Question: Basically I have a nested '<div>' as a footer and the parent div is centered 1000px wide.
I was wondering if it was possible to extend the width of footer div so that it goes out of the parent to fit the browsers width but still keeps its place in the parent?

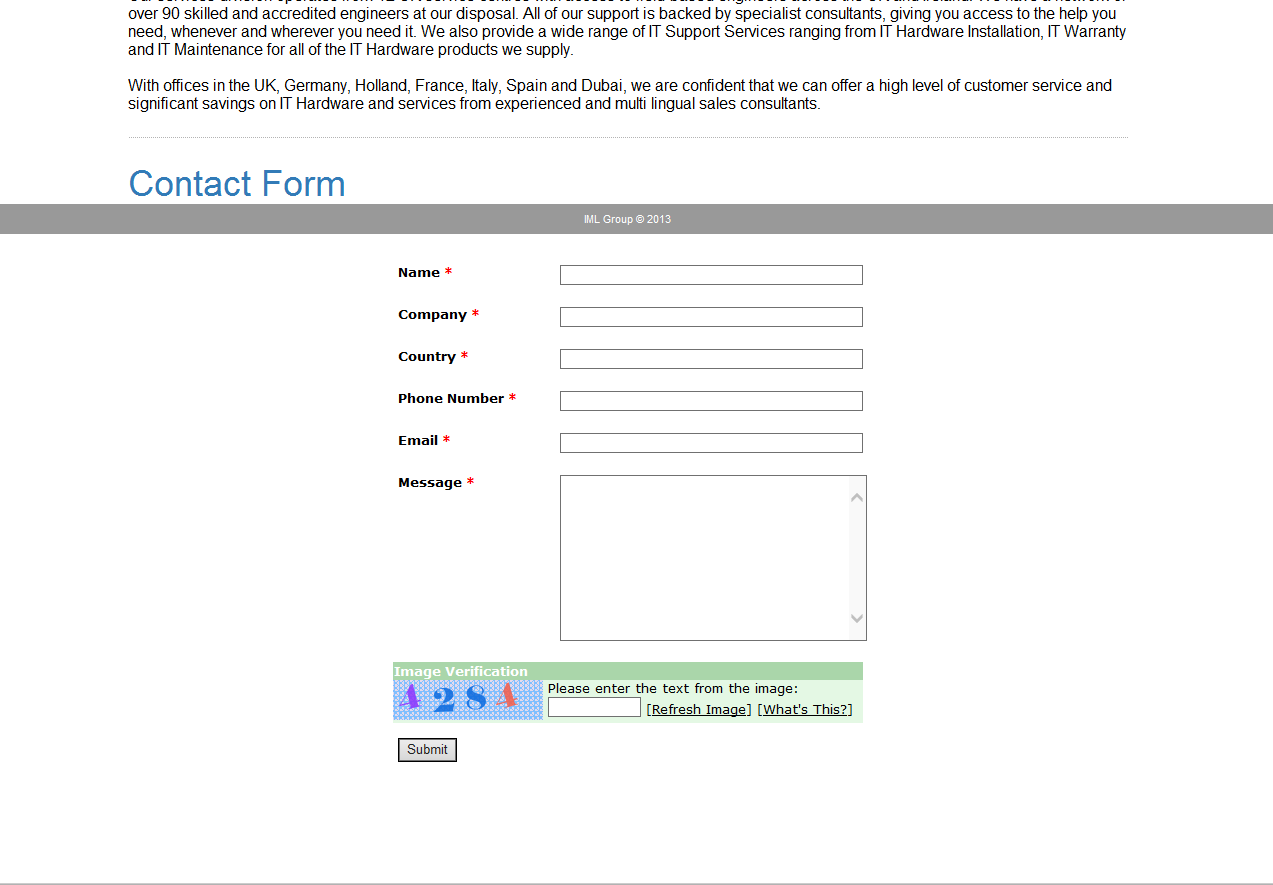
Answer: My solution assumes that '.parent' element has stretched height. even if it is not the case, then it seems you want the '.footer' element stick to the bottom of the page. If it is so, then using 'position:absolute' you can bring the child block out of the parent block and then pin it to bottom using 'bottom: 0px' and then to stretch its width use 'left:0px' and 'right: 0px'.
<URL>
:
Use this Doctype declaration:
'''
<!DOCTYPE html>
'''
Also, in '.footer' element mention 'top:auto' css property. Something like this:
'''
.footer{
padding: 0px 15px;
height: 50px;
background-color: #1A1A1A;
position:absolute;
bottom: 0px;
left: 0px;
right: 0px;
top: auto; /* added (IE FIX) */
}
'''